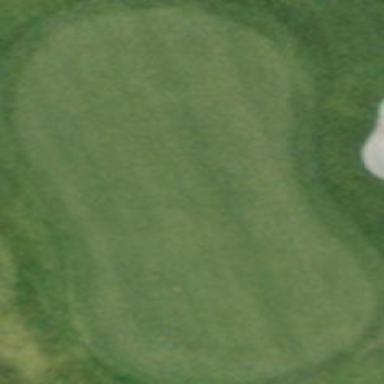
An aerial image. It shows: Green golf area with grass land use.